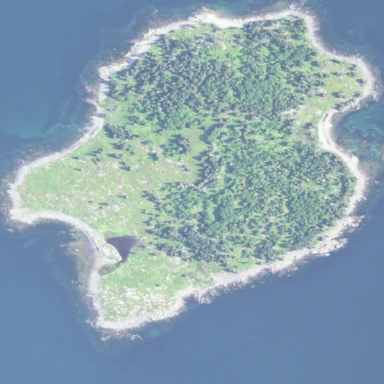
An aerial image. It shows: Park island with natural coastline.